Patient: sex M, age 61
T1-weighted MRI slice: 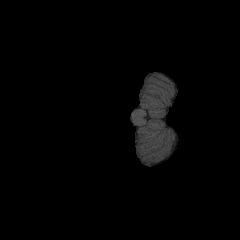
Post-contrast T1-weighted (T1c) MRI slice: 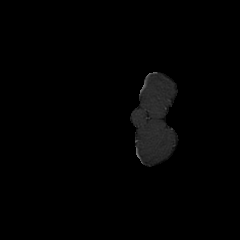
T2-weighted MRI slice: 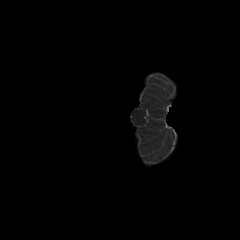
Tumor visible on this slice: no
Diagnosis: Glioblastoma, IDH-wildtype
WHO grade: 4